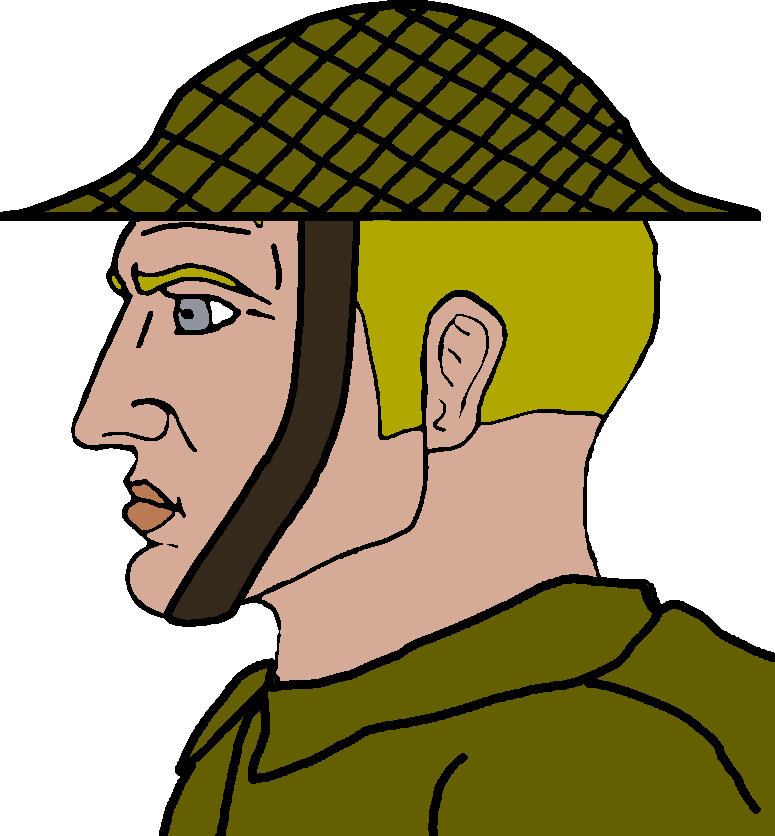
Label: 4_Yes_Chad